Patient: sex M, age 51
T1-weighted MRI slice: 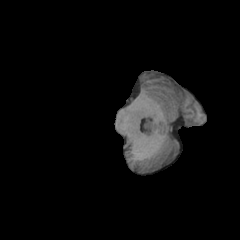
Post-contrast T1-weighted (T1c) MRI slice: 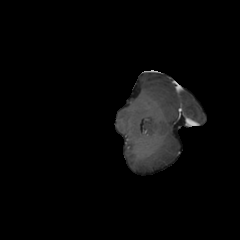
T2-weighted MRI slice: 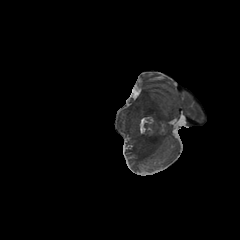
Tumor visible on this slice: no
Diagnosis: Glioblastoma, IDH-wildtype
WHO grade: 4